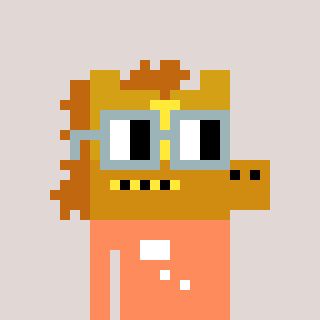
a pixel art character with square dark gray glasses, a yellow horse-shaped head and a peachy-colored body on a warm background